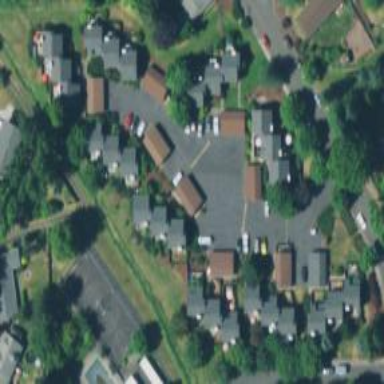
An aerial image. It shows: Residential area consisting of condominiums.